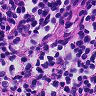
Metastatic tissue present: no